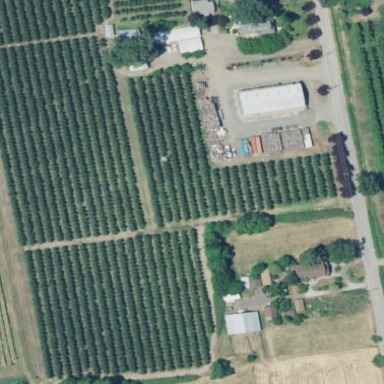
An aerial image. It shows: Orchard.